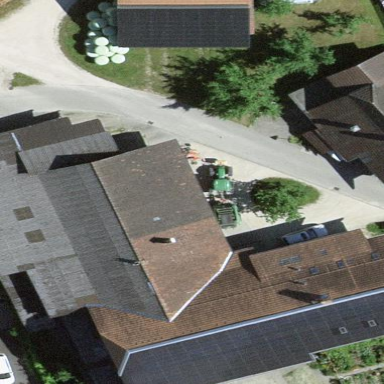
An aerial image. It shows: Farm building.